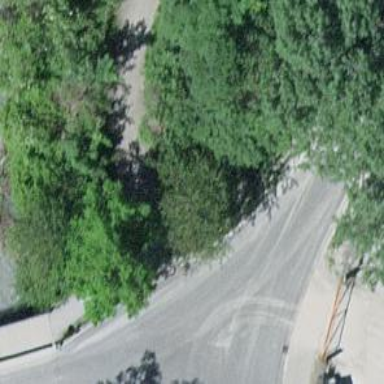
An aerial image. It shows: Footway with gravel surface.